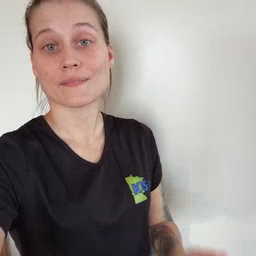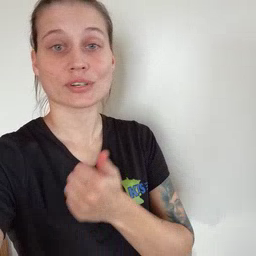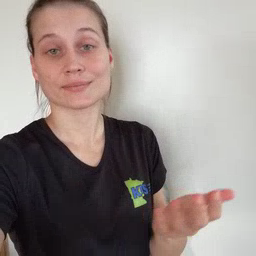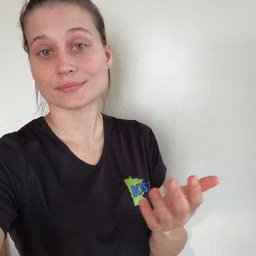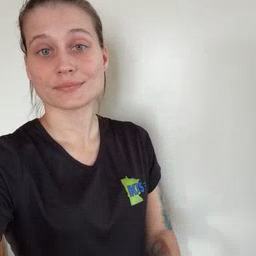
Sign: every